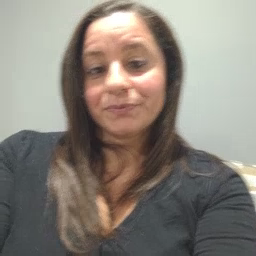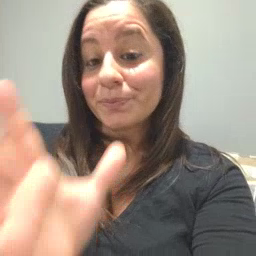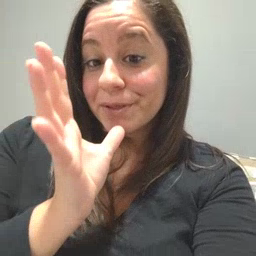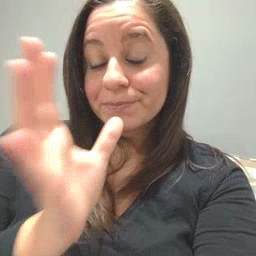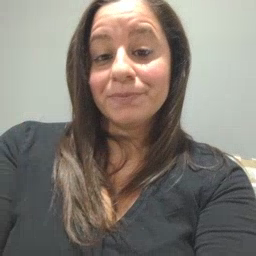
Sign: mom